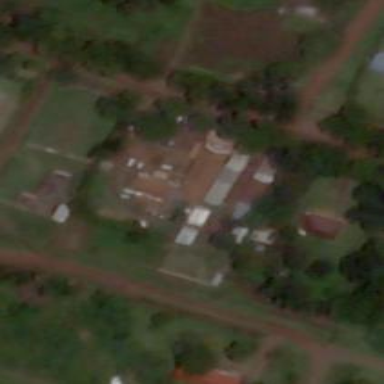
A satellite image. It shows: School.